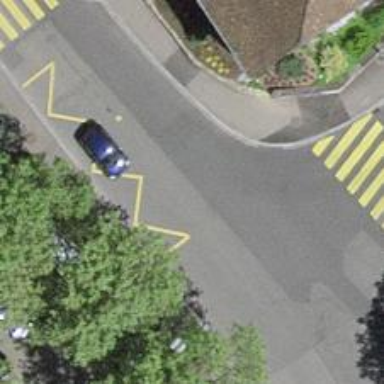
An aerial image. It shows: Bus stop with designated stop position for public transport.